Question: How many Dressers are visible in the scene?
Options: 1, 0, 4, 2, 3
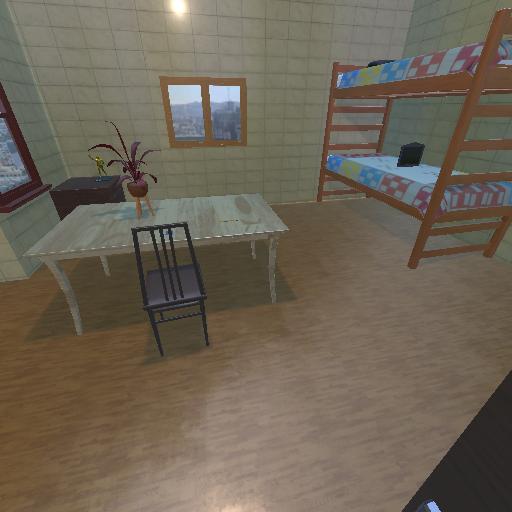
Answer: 1